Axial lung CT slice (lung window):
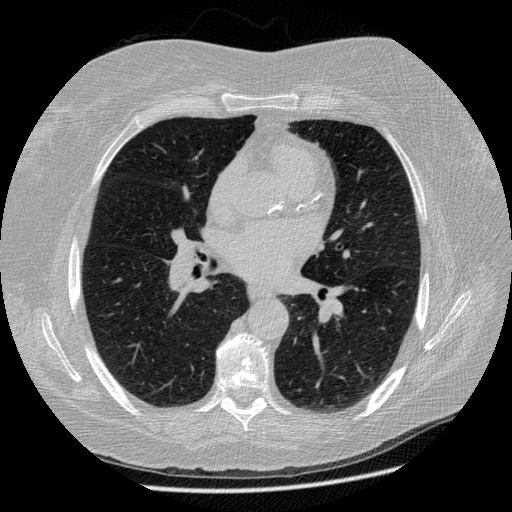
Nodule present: no